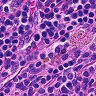
Metastatic tissue present: no